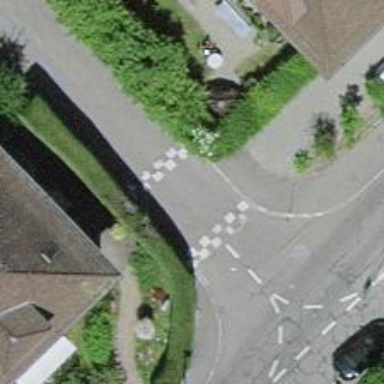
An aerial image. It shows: Table-style traffic calming feature.